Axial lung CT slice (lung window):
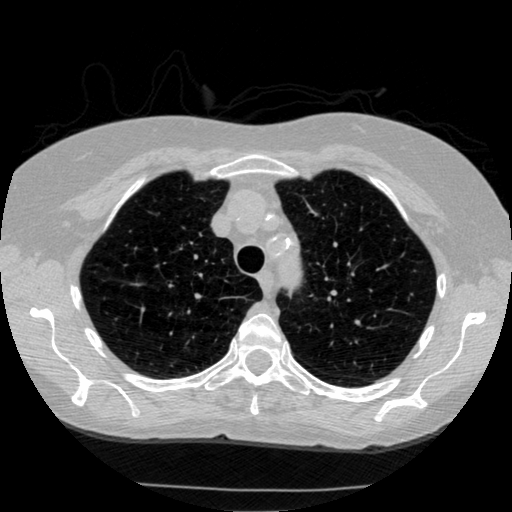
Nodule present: no